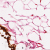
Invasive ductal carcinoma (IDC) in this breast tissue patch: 0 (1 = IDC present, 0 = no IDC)